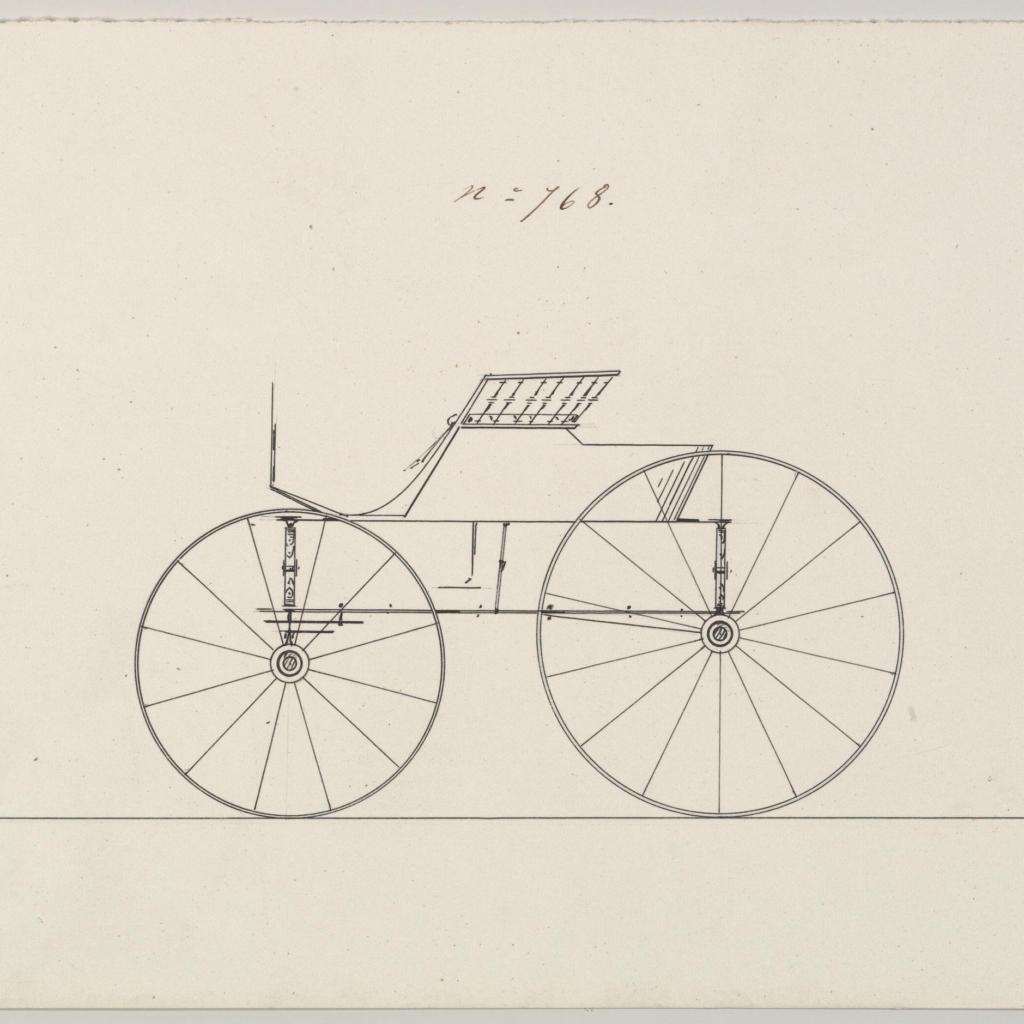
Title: Design for Wagon, no. 768
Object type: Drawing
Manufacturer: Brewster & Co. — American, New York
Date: ca. 1860
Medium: Pen and black ink
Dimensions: sheet: 5 1/2 x 9 15/16 in. (14 x 25.2 cm)
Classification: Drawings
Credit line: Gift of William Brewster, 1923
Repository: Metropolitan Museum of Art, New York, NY